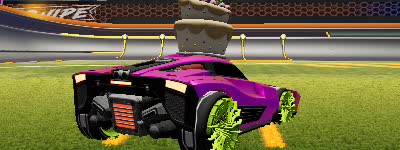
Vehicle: breakout